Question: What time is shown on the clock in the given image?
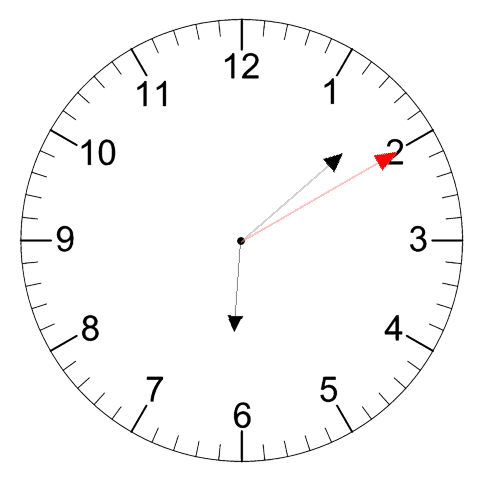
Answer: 06:08:10